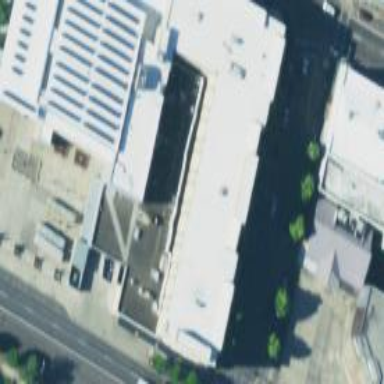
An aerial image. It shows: Hotel building.